Question: Can any one please suggest me a datepicker which displays date like thursday, Febraury 9, 2012 after user selects date from date picker.And is it possible to place the next and previous functionalities.
I am using Javascript on client side. PHP on server side.

Thanks in advance.
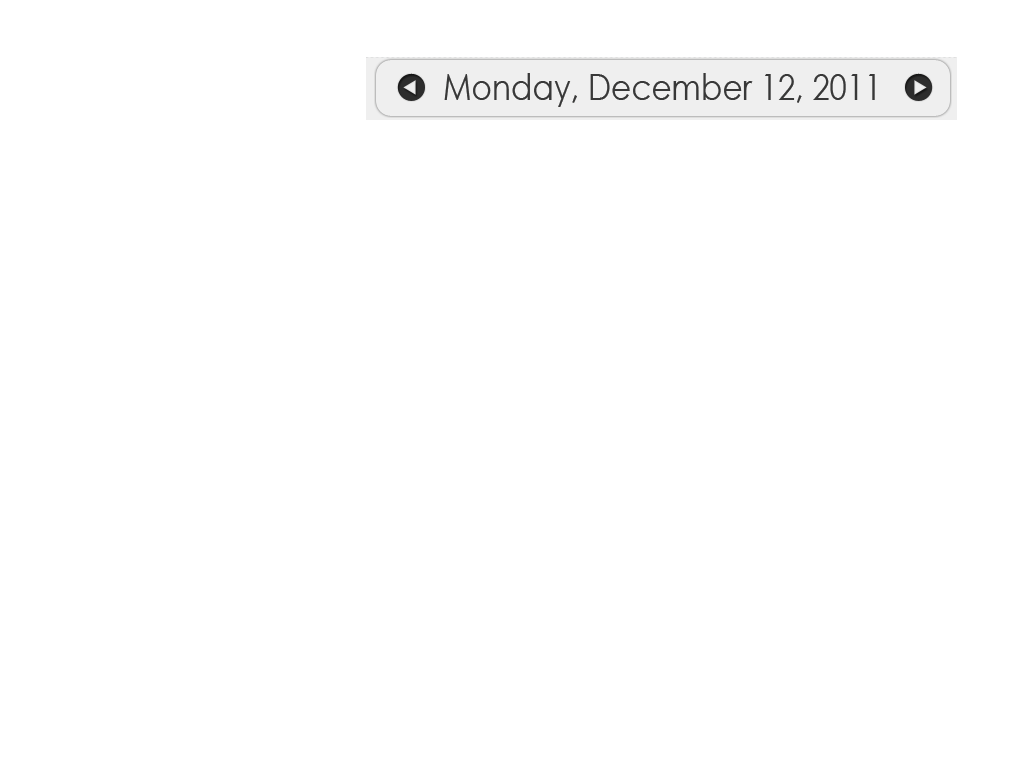
Answer: You can use jQuery's UI <URL> and its dateFormat parameter.
'''
$( "input" ).datepicker({ dateFormat: 'DD, MM dd, yy' });
'''
This page has a list of possible formats.
<URL>